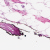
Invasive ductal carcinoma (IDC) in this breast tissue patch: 0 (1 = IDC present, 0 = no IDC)